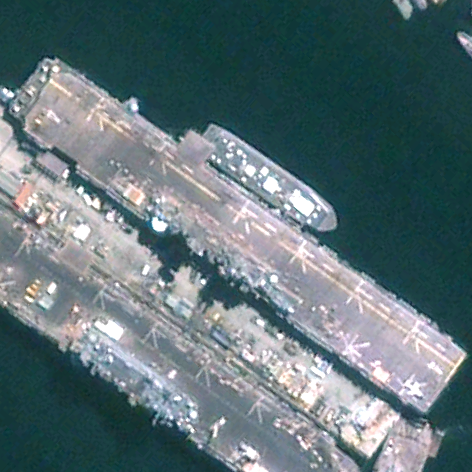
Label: assault